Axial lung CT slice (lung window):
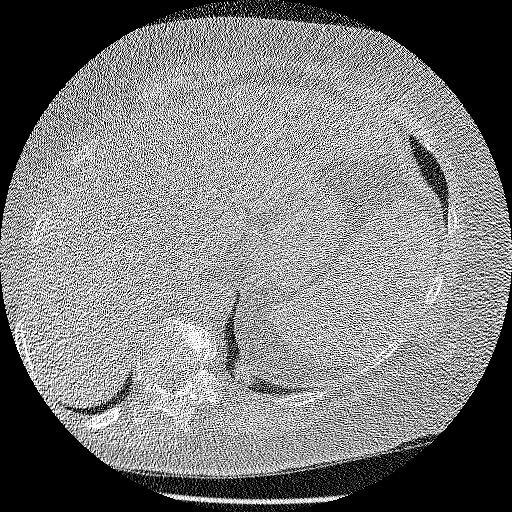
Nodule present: no